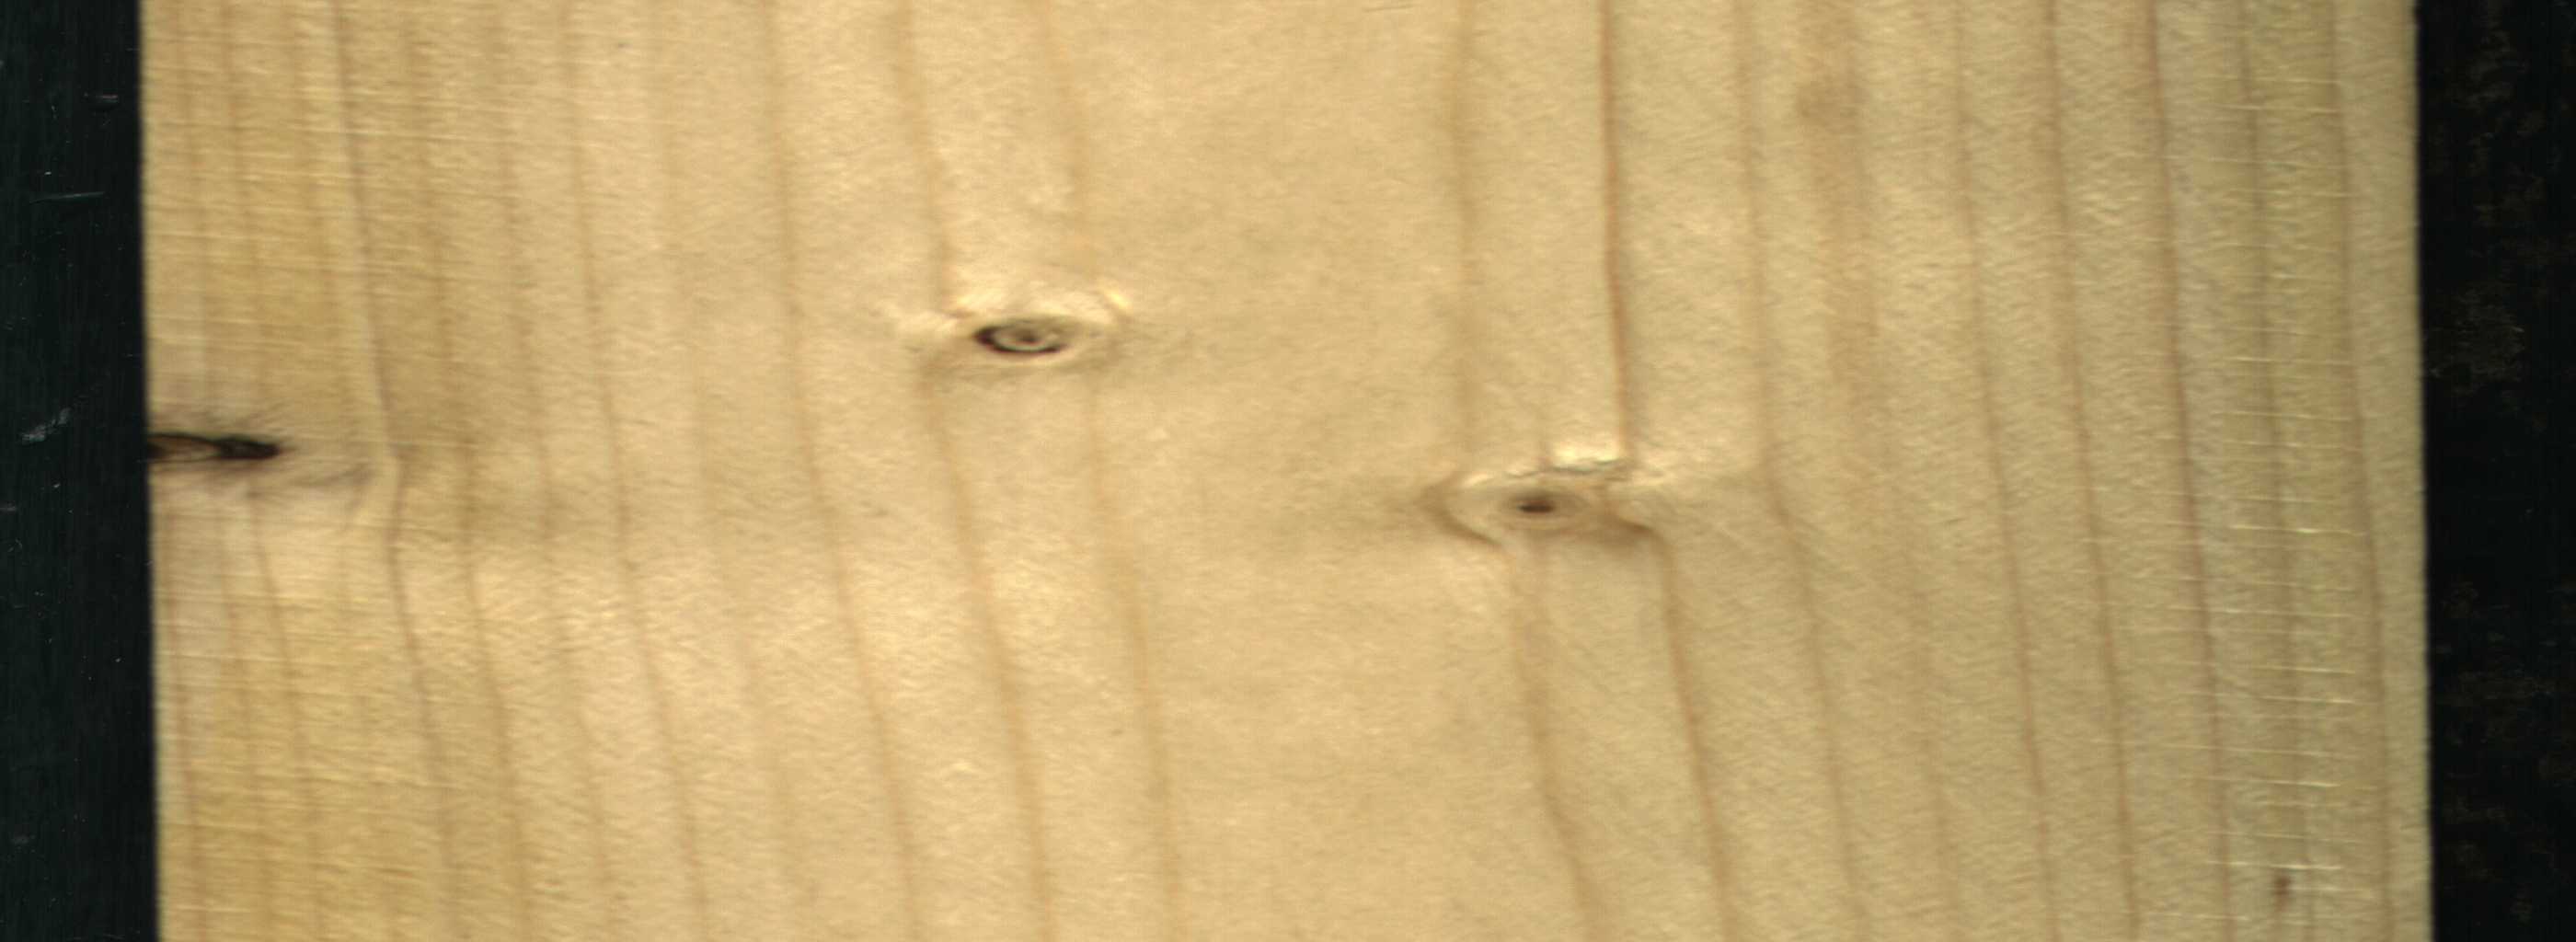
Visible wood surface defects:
Dead_Knot
Live_Knot
Live_Knot